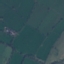
Land use / land cover: Pasture